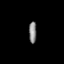
Tissue: lung
Cell type: Epithelial cells
Senescence score: 0.229
Nuclear area (px): 160
Mean DAPI intensity: 134.55